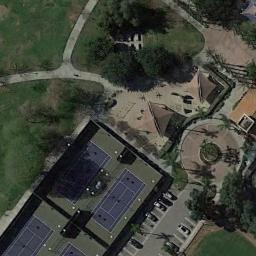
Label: tennis_court